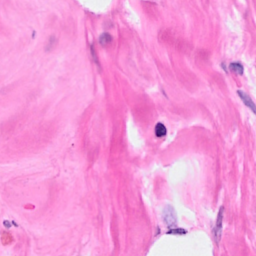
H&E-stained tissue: Breast